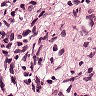
Metastatic tissue present: yes